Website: lowes
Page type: account-selection
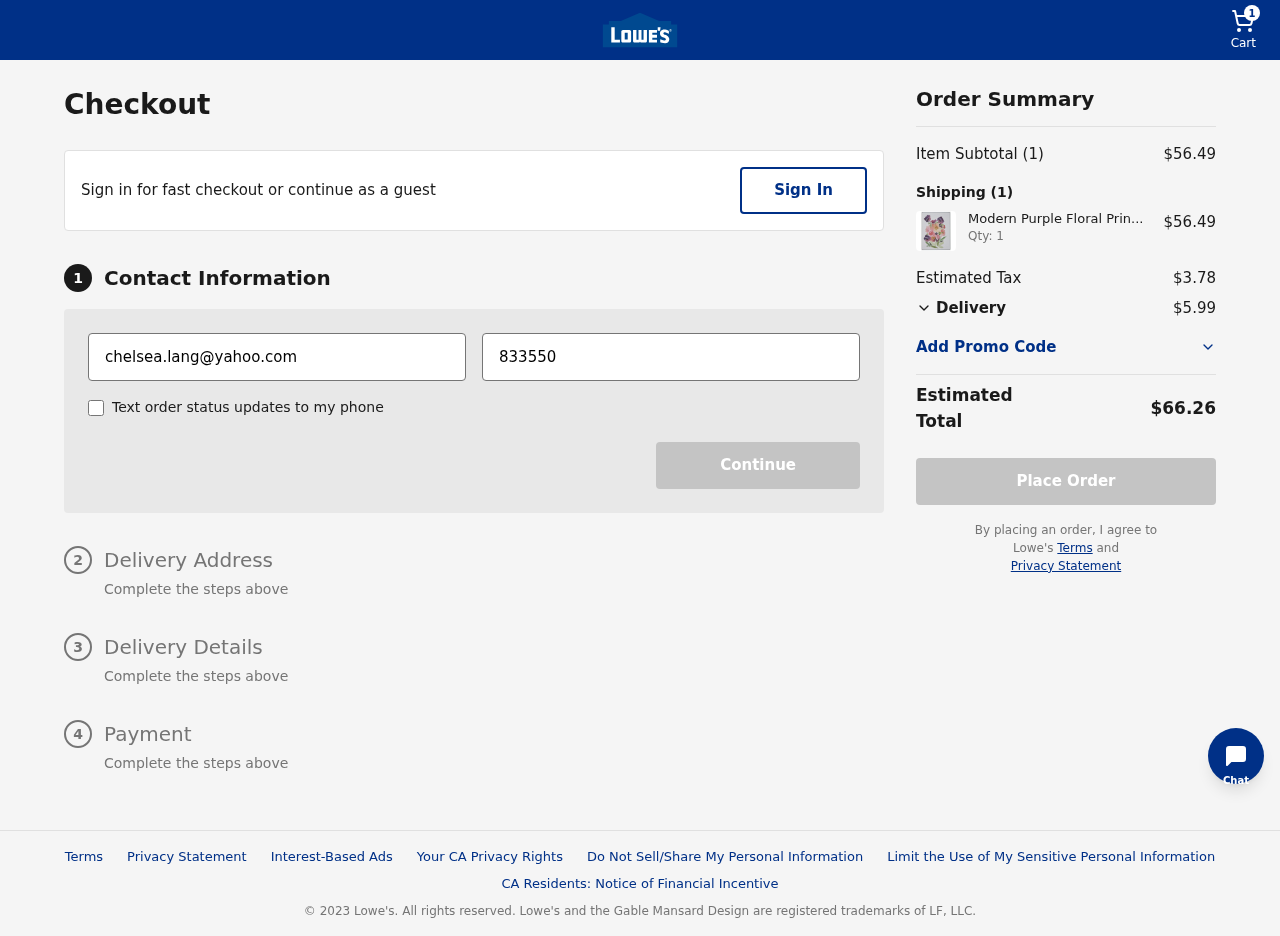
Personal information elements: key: PII_EMAIL
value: chelsea.lang@yahoo.com
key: PII_PHONE
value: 8335506708
Product elements: key: PRODUCT1_NAME
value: Modern Purple Floral Print
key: PRODUCT1_PRICE
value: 56.49
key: PRODUCT1_QUANTITY
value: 1
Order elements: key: ORDER_NUM_ITEMS
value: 1
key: ORDER_SUBTOTAL
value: $56.49
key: ORDER_TAX
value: $3.78
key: ORDER_SHIPPING_COST
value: $5.99
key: ORDER_TOTAL
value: $66.26